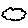
Label: cloud